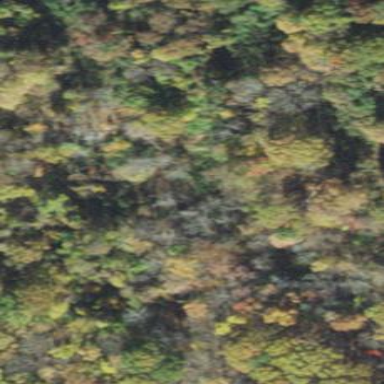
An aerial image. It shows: Existing Preserved Open Space in woodland area.